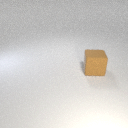
large brown rubber cube